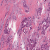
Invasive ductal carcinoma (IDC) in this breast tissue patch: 1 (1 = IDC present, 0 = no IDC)